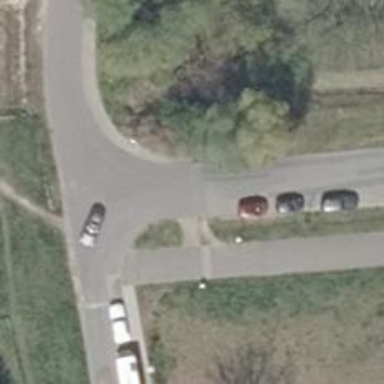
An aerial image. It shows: Crossing road.